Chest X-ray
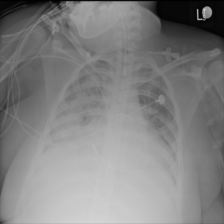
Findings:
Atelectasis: negative
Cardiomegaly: negative
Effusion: negative
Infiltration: negative
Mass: negative
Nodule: negative
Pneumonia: negative
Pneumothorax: negative
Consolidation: negative
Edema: negative
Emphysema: negative
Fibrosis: negative
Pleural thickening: negative
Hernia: negative